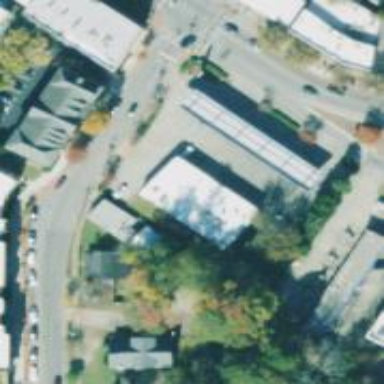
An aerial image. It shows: Convenience shop.